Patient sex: F
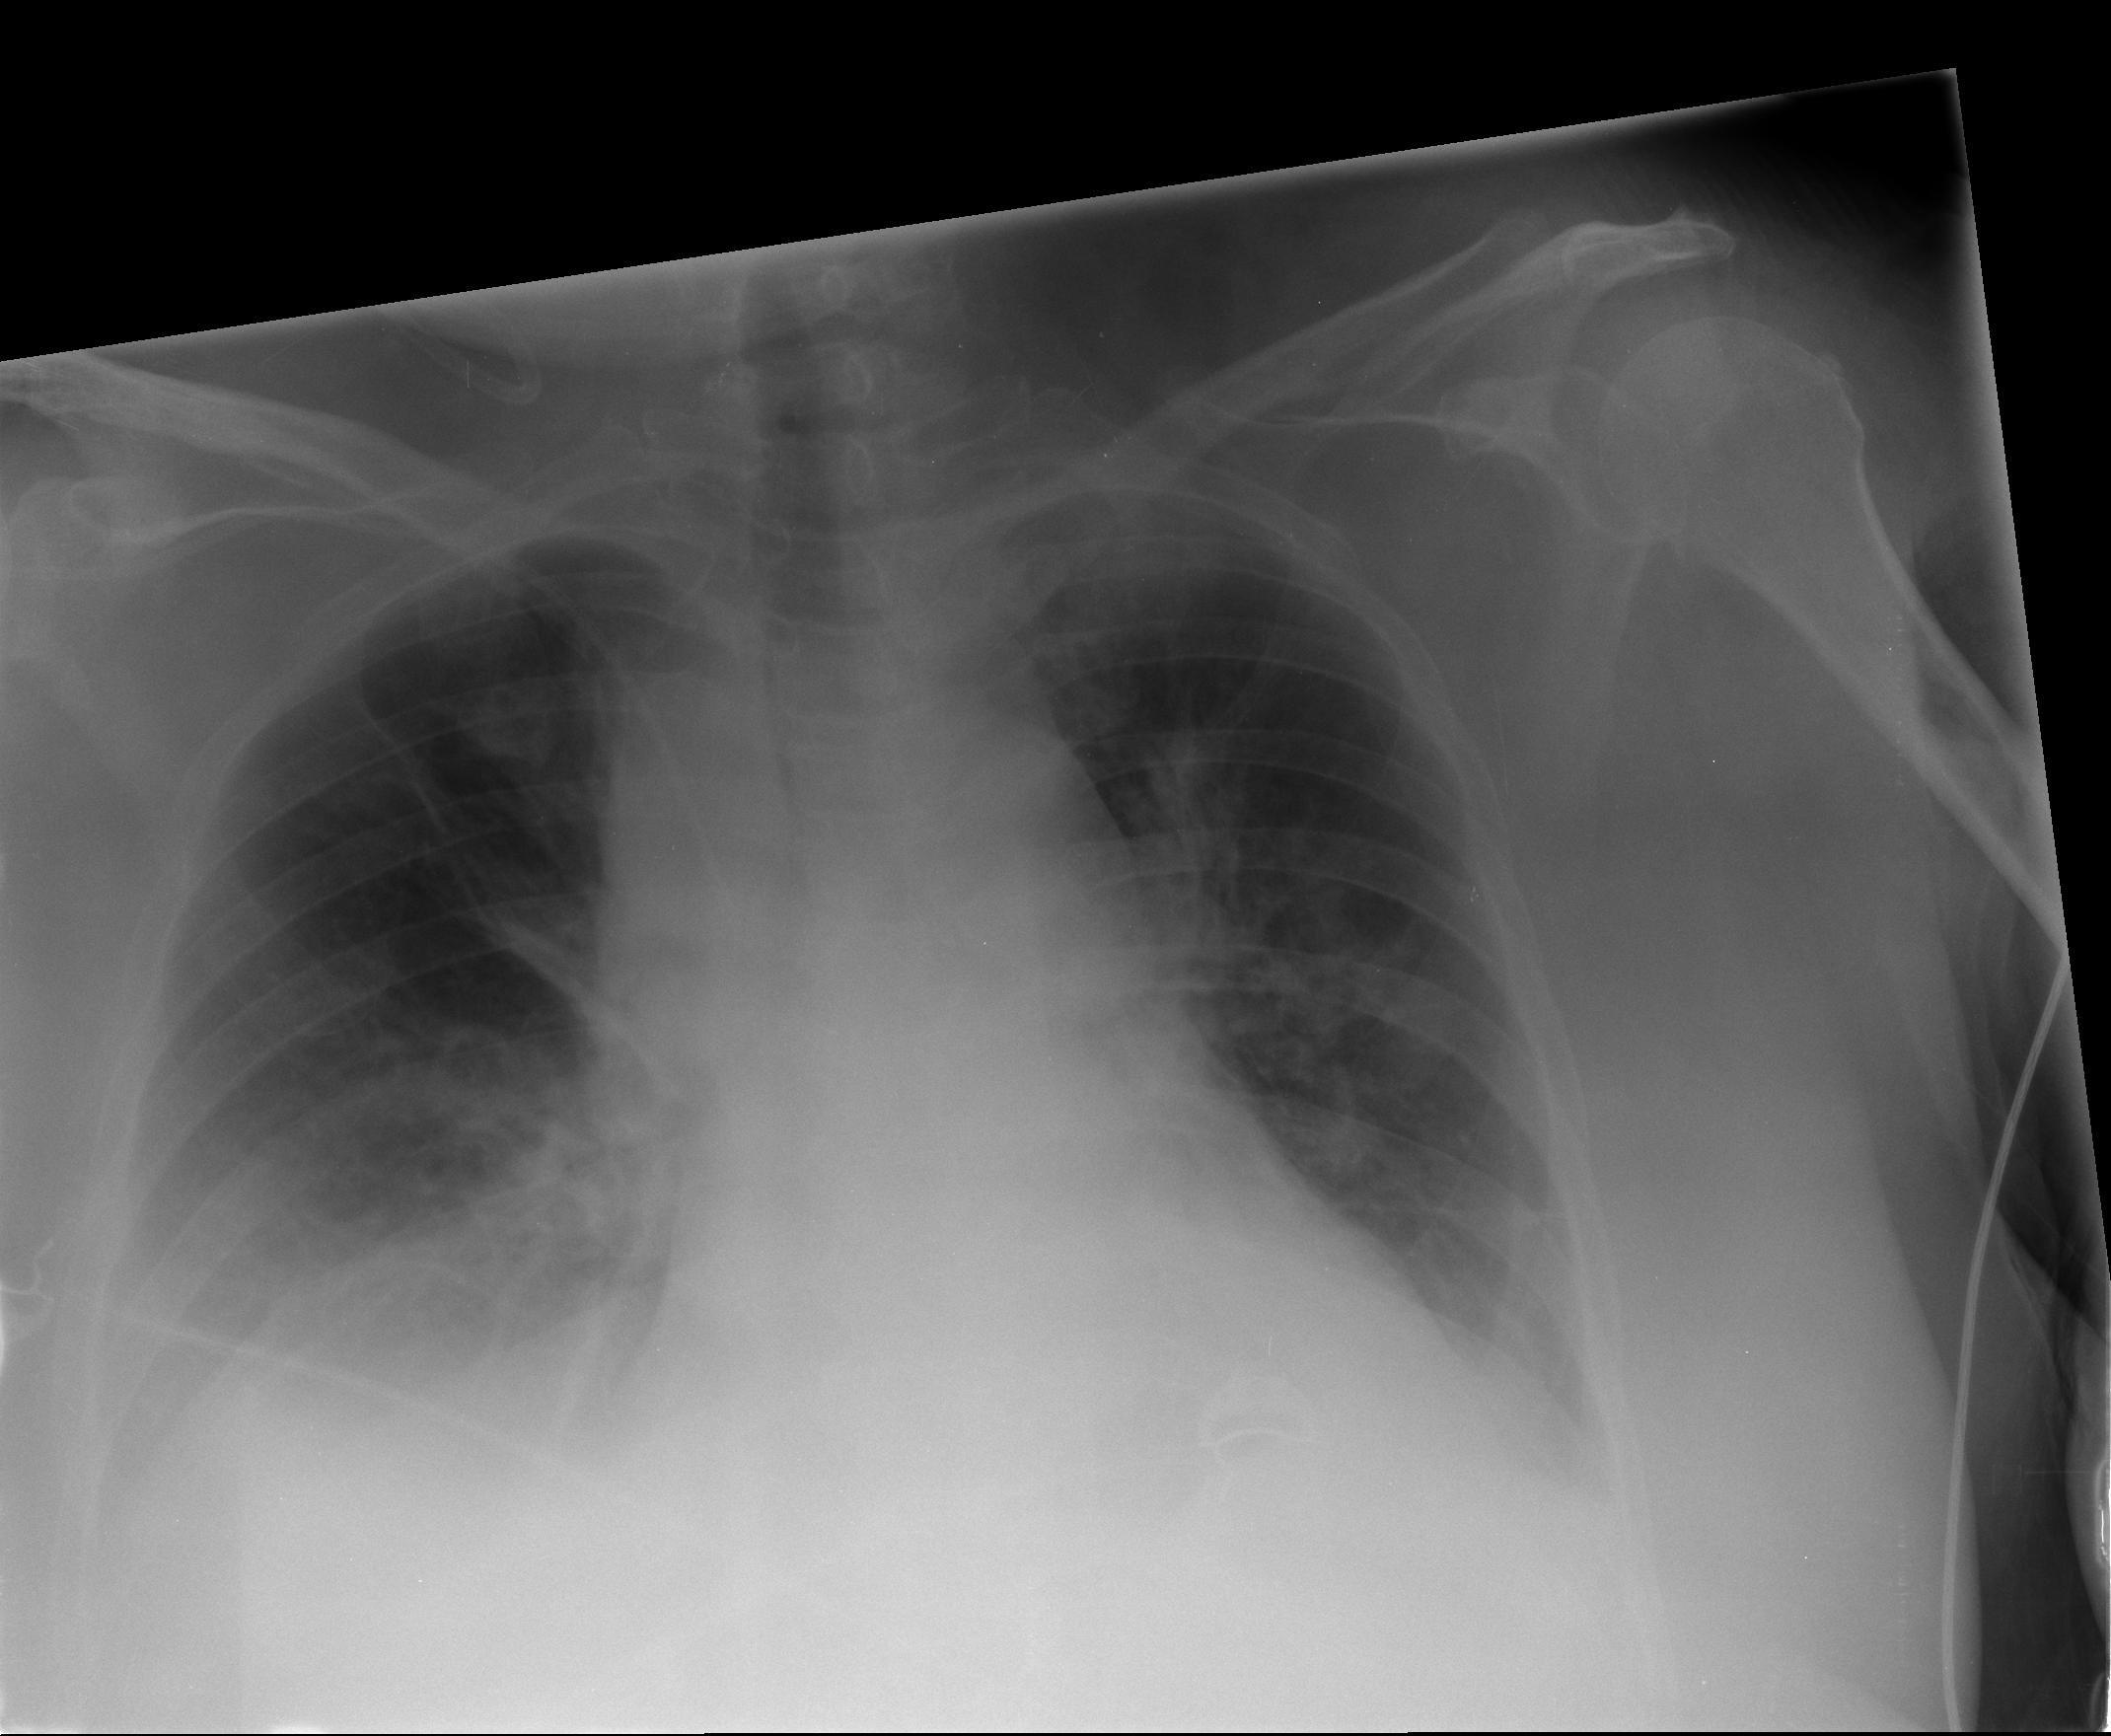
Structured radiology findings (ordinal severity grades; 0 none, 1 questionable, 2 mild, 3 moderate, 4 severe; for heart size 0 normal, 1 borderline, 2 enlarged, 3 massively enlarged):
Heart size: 2
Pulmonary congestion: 2
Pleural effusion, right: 2
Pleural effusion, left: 2
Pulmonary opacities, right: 1
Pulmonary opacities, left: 1
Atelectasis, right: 2
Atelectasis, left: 2